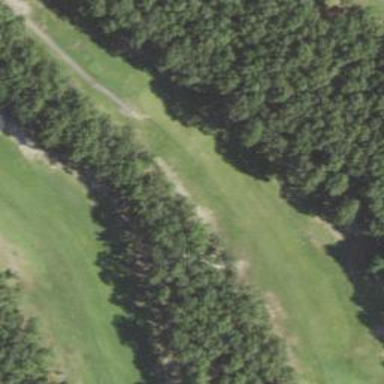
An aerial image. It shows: Path for golf carts.